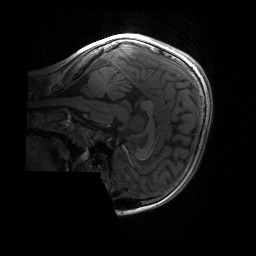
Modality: T1w
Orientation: sagittal
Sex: male
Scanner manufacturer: siemens
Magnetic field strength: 3 T
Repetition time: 1.9 s
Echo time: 0.00243 s